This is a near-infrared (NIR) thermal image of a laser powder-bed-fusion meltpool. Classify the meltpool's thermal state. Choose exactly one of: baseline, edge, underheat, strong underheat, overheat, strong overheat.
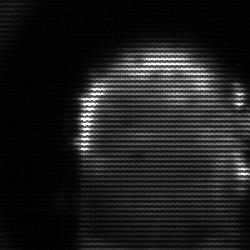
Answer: baseline